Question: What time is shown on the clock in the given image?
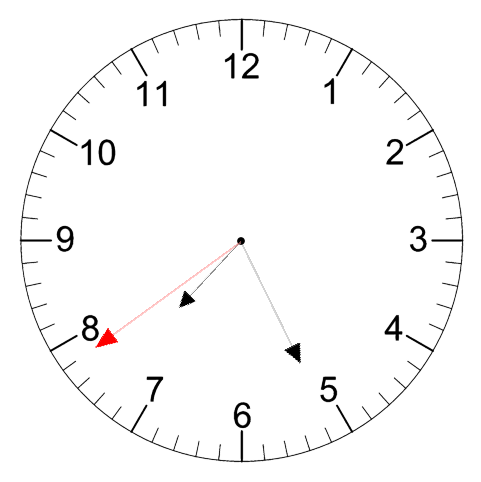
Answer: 07:25:39